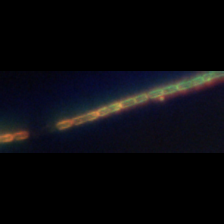
Taxon: Chaetoceros
Group: Diatoms